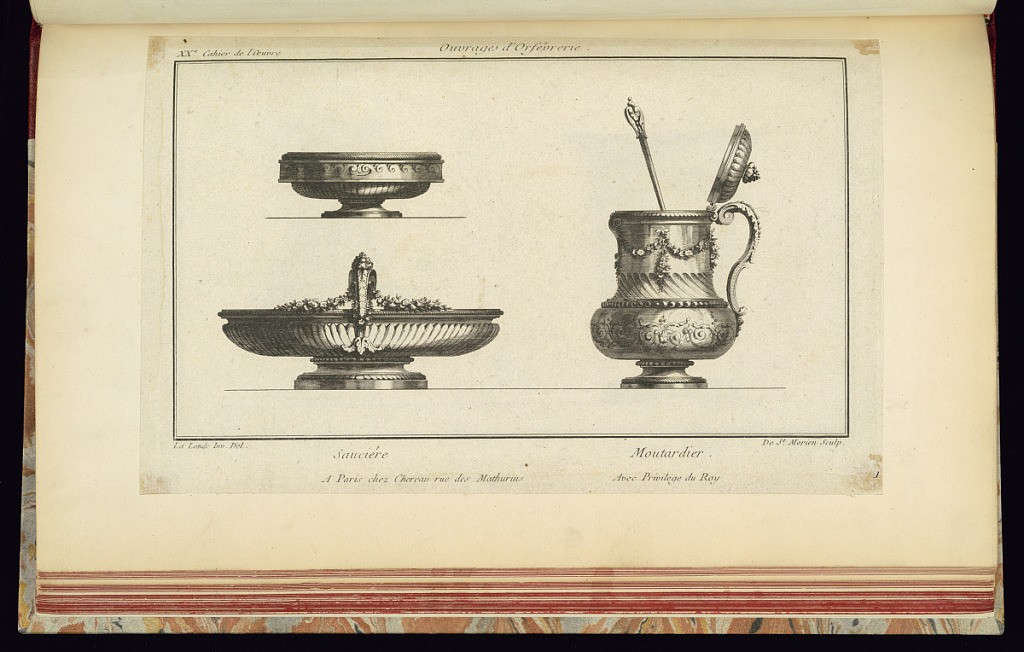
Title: Saucière. Moutardier.
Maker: Richard de Lalonde, French, active 1780–96
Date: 1775-1788
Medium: Etching on off-white laid paper
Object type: Print
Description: Design for a metal sauce boat and a mustard pot. The sauce boat on the left features a scrolling handle with a garland of flowers, and a gadrooned bowl. Above the sauce boat is another shallow vessel with a wave band and gadrooning. The mustard pot on the right has an s-curve handle and features such decorative elements as gadrooning, floral garland, spiral fluting, bead course, and swirling acanthus leaves. The plate is signed and numbered.